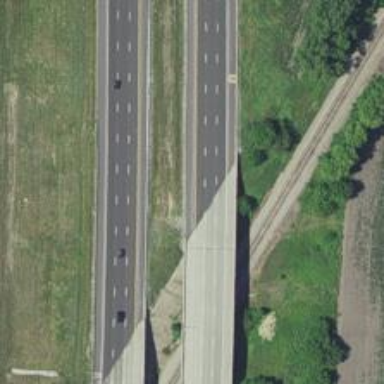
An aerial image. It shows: Motorway bridge.